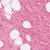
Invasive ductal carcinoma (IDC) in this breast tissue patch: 0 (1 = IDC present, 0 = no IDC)